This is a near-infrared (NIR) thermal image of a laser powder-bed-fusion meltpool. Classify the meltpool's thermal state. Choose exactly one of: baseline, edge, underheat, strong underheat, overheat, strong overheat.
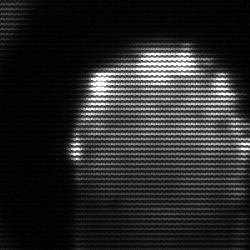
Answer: baseline